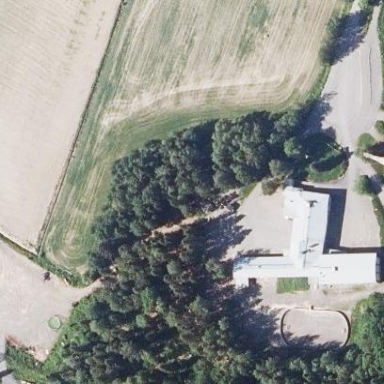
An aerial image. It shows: School.